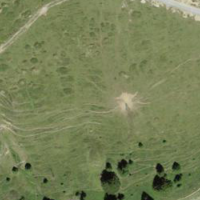
EUNIS habitat code: 26
Species observed at this site:
Vaccinium vitis-idaea